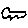
Label: car